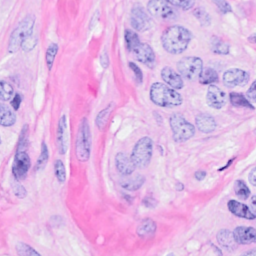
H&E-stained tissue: Breast